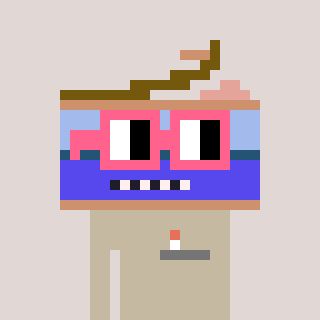
a pixel art character with square pink glasses, a canned ham-shaped head and a bege-colored body on a warm background